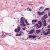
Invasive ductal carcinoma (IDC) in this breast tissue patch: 0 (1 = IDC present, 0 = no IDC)